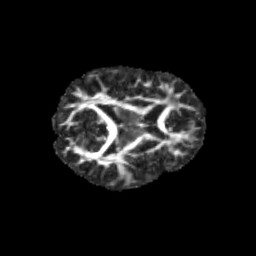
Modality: FA
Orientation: axial
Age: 10
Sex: male
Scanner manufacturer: siemens
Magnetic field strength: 3 T
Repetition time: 3.8 s
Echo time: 0.07 s